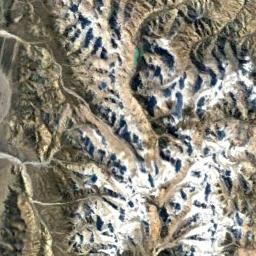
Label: snowberg